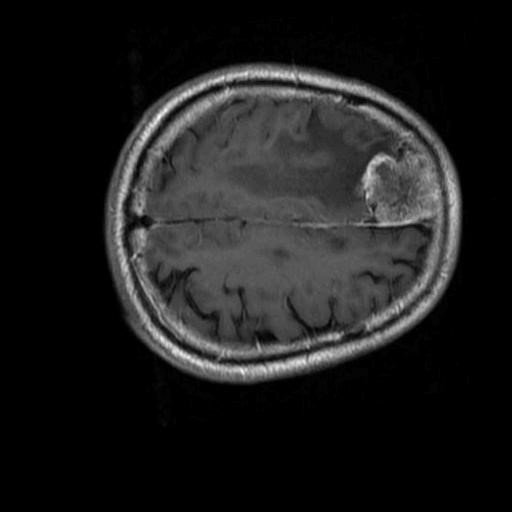
Label: brain_menin